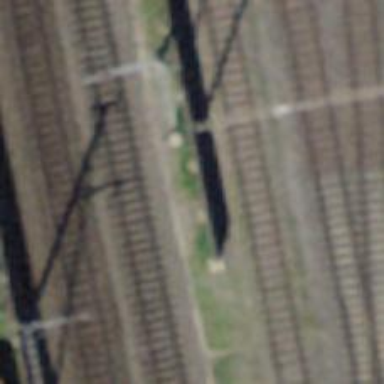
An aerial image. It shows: Single railway track with electrified contact line.